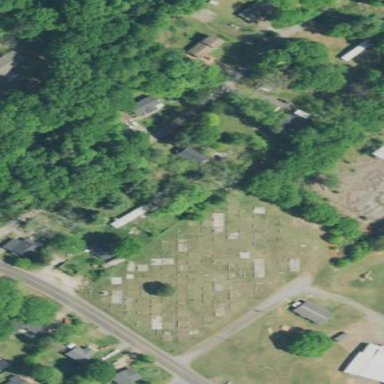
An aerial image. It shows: Cemetery.